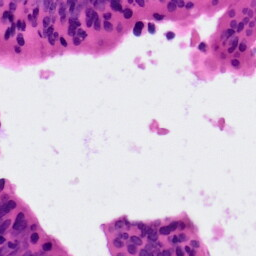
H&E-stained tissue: Colon